二年级 · 度量几何学
（ 5 分 $)$

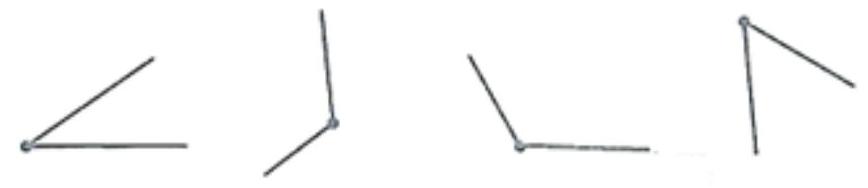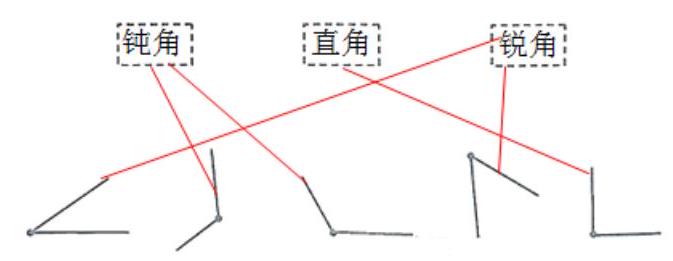
答案:
解析: